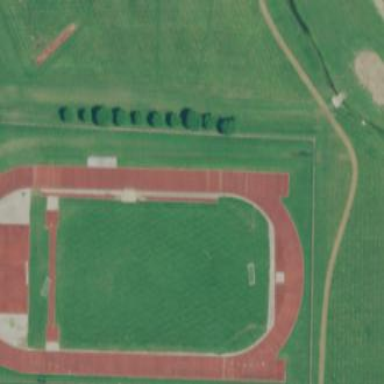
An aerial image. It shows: Track located within leisure land area.